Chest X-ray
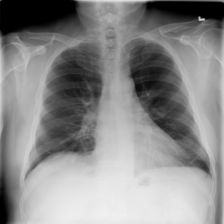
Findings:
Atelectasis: negative
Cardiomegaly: negative
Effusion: negative
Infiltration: positive
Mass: negative
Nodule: negative
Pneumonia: negative
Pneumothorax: negative
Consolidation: negative
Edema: negative
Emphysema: negative
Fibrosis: negative
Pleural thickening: negative
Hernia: negative